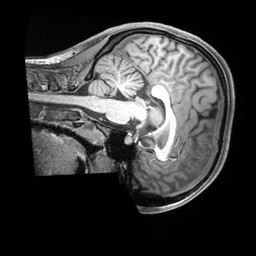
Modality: T1w
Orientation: sagittal
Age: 18
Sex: female
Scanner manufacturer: siemens
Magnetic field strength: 3 T
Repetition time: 2.4 s
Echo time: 0.00226 s